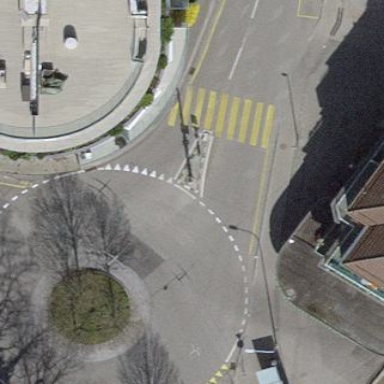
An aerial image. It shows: Asphalt road classified as primary highway with roundabout. Trolley wires are present along the road.